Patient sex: F
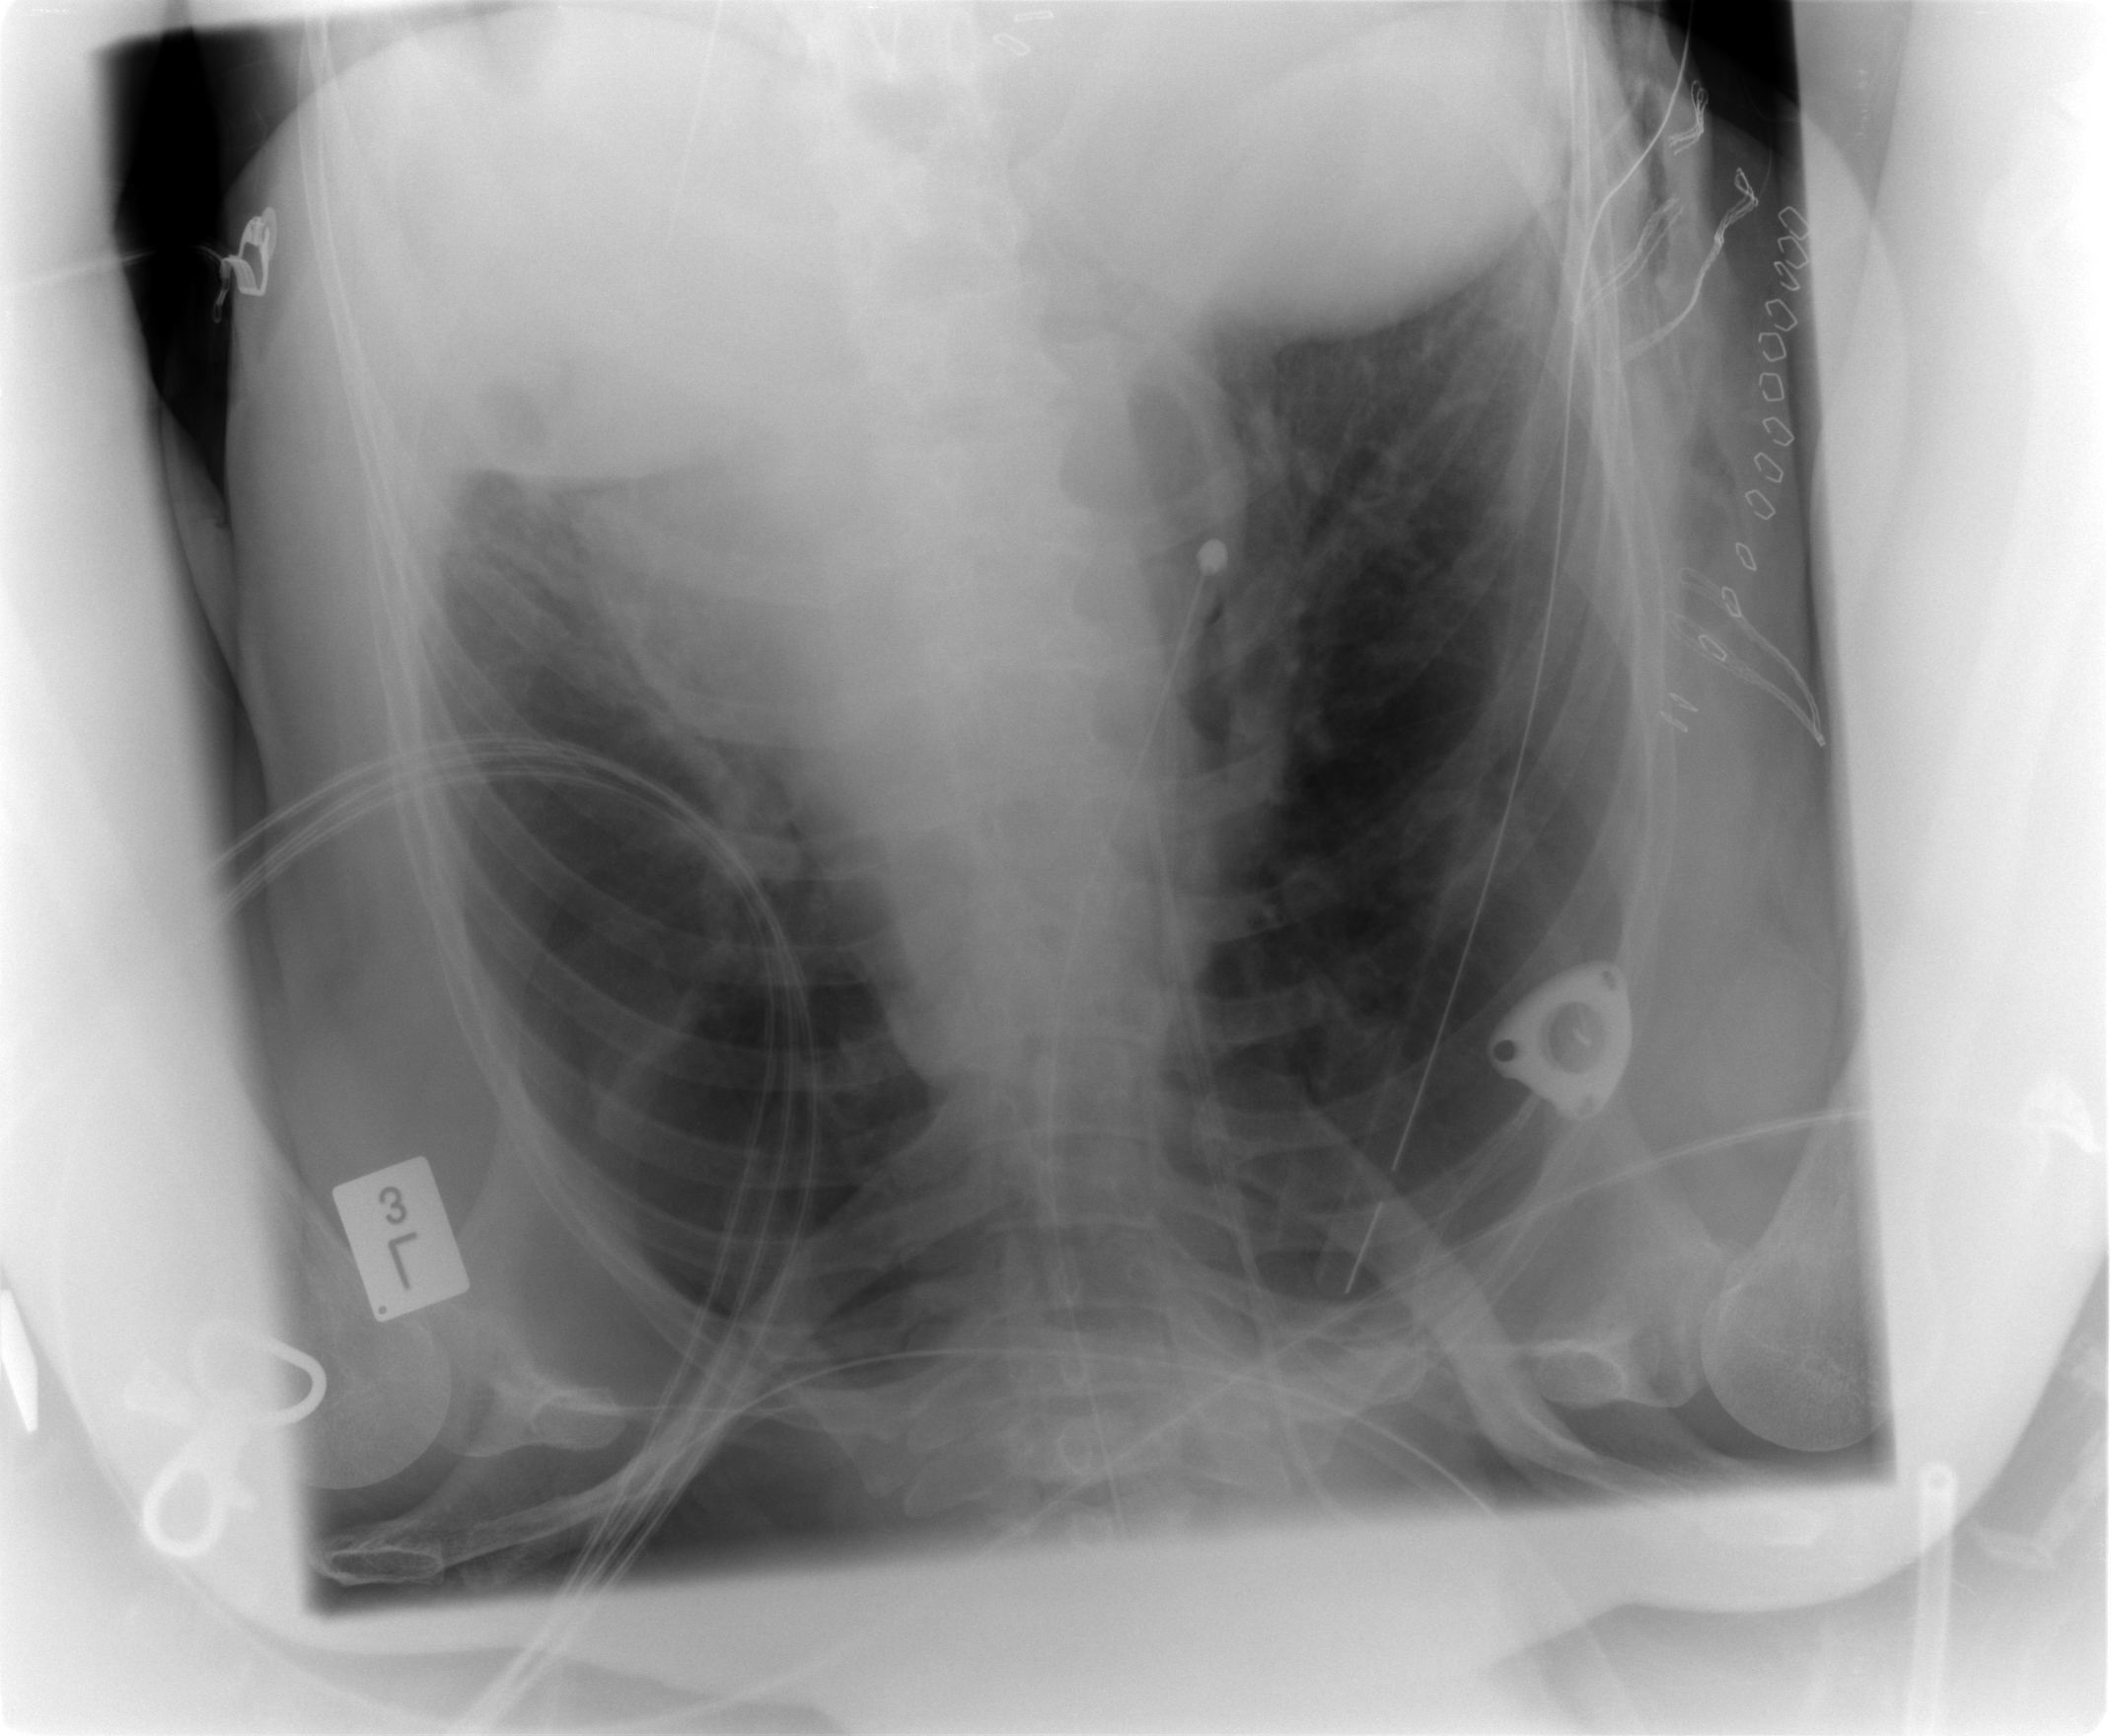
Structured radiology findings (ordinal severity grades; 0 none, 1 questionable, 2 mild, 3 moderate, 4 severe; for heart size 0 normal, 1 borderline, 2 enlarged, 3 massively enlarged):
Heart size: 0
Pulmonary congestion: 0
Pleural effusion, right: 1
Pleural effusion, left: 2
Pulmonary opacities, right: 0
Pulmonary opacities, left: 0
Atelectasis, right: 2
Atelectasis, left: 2